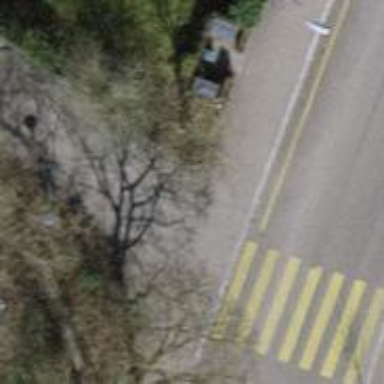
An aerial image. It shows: Unmarked crossing with traffic calming table.